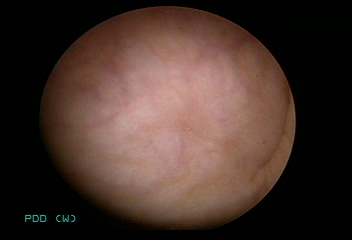
Modality: WLC
Class: Normal mucosa
Bladder cancer association: No